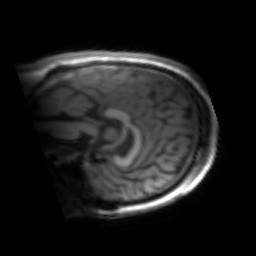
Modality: inplaneT1
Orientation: sagittal
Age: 26
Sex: male
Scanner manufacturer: siemens
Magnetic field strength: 3 T
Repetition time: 1.2 s
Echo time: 0.00251 s